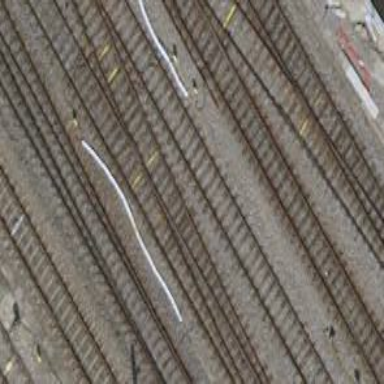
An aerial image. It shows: Railway siding with one electrified track and contact line for powering the train.